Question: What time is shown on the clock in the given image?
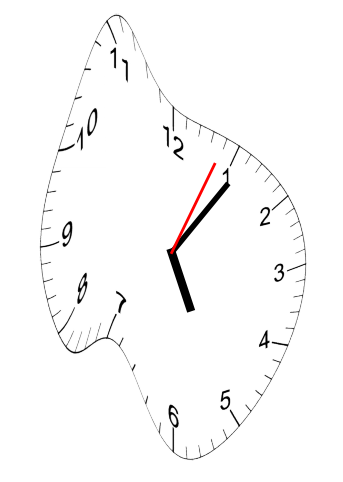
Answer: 05:06:04